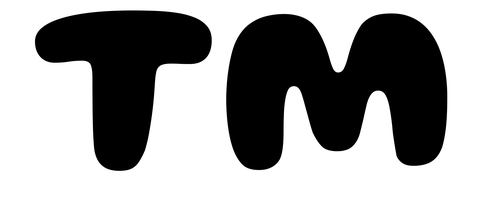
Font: Gluten_Bold